Question: I am trying to add custom button style for my Ionic application.
Here's an image with my folder structure, where the font is not working:

This is my Sass file:
'''
page-login {
@font-face {
font-family: 'Minecraft';
src: url('../../assets/Minecraft.ttf')
}
.button-login {
height: 40px;
width: 200px;
text-decoration: none;
text-align: center;
color: white;
background: url('https://i.hizliresim.com/QpVGbg.png') no-repeat;
font-family: Minecraft;
line-height: 26px;
padding-top: 6px;
}
}
'''
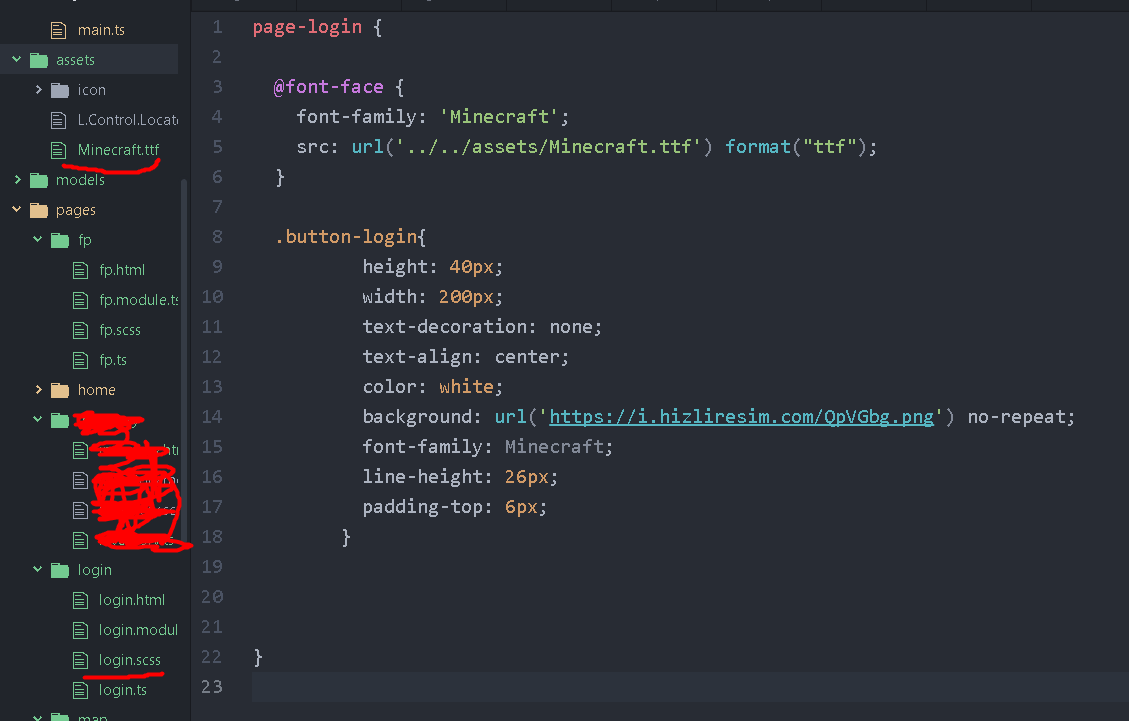
Answer: You have to set font src to this
'''
src: url('../assets/Minecraft.ttf')
'''
Because when scr folder get build and everything compile and put in www folder then all css files compiled in 'main.css'.
Structure
'''
--index.html
--assets
----fonts
------MineCraft.tff
--build
----main.css
'''